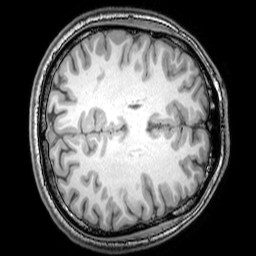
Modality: T1w
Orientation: axial
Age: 25
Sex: male
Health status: healthy
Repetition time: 0.081 s
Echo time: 0.037 s